Interaction volume radius: 5 \u00c5
Interaction volume height: 10 \u00c5
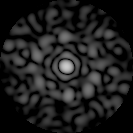
Disorder parameter: 0.908